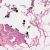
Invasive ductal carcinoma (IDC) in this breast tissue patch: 0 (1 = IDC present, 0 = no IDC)